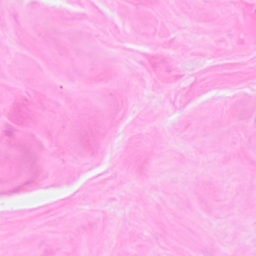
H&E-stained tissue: Breast